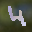
Label: 4